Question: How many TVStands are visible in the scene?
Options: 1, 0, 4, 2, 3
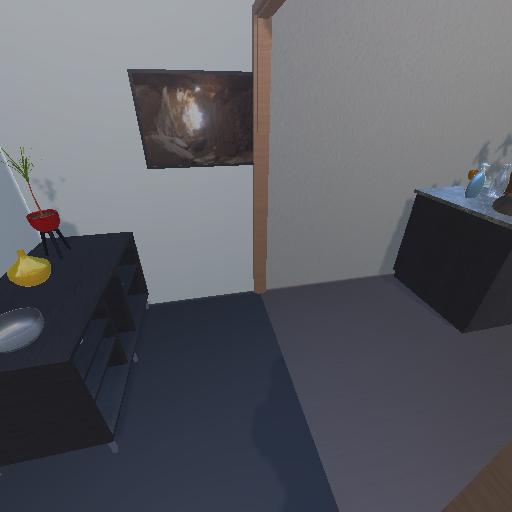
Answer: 1